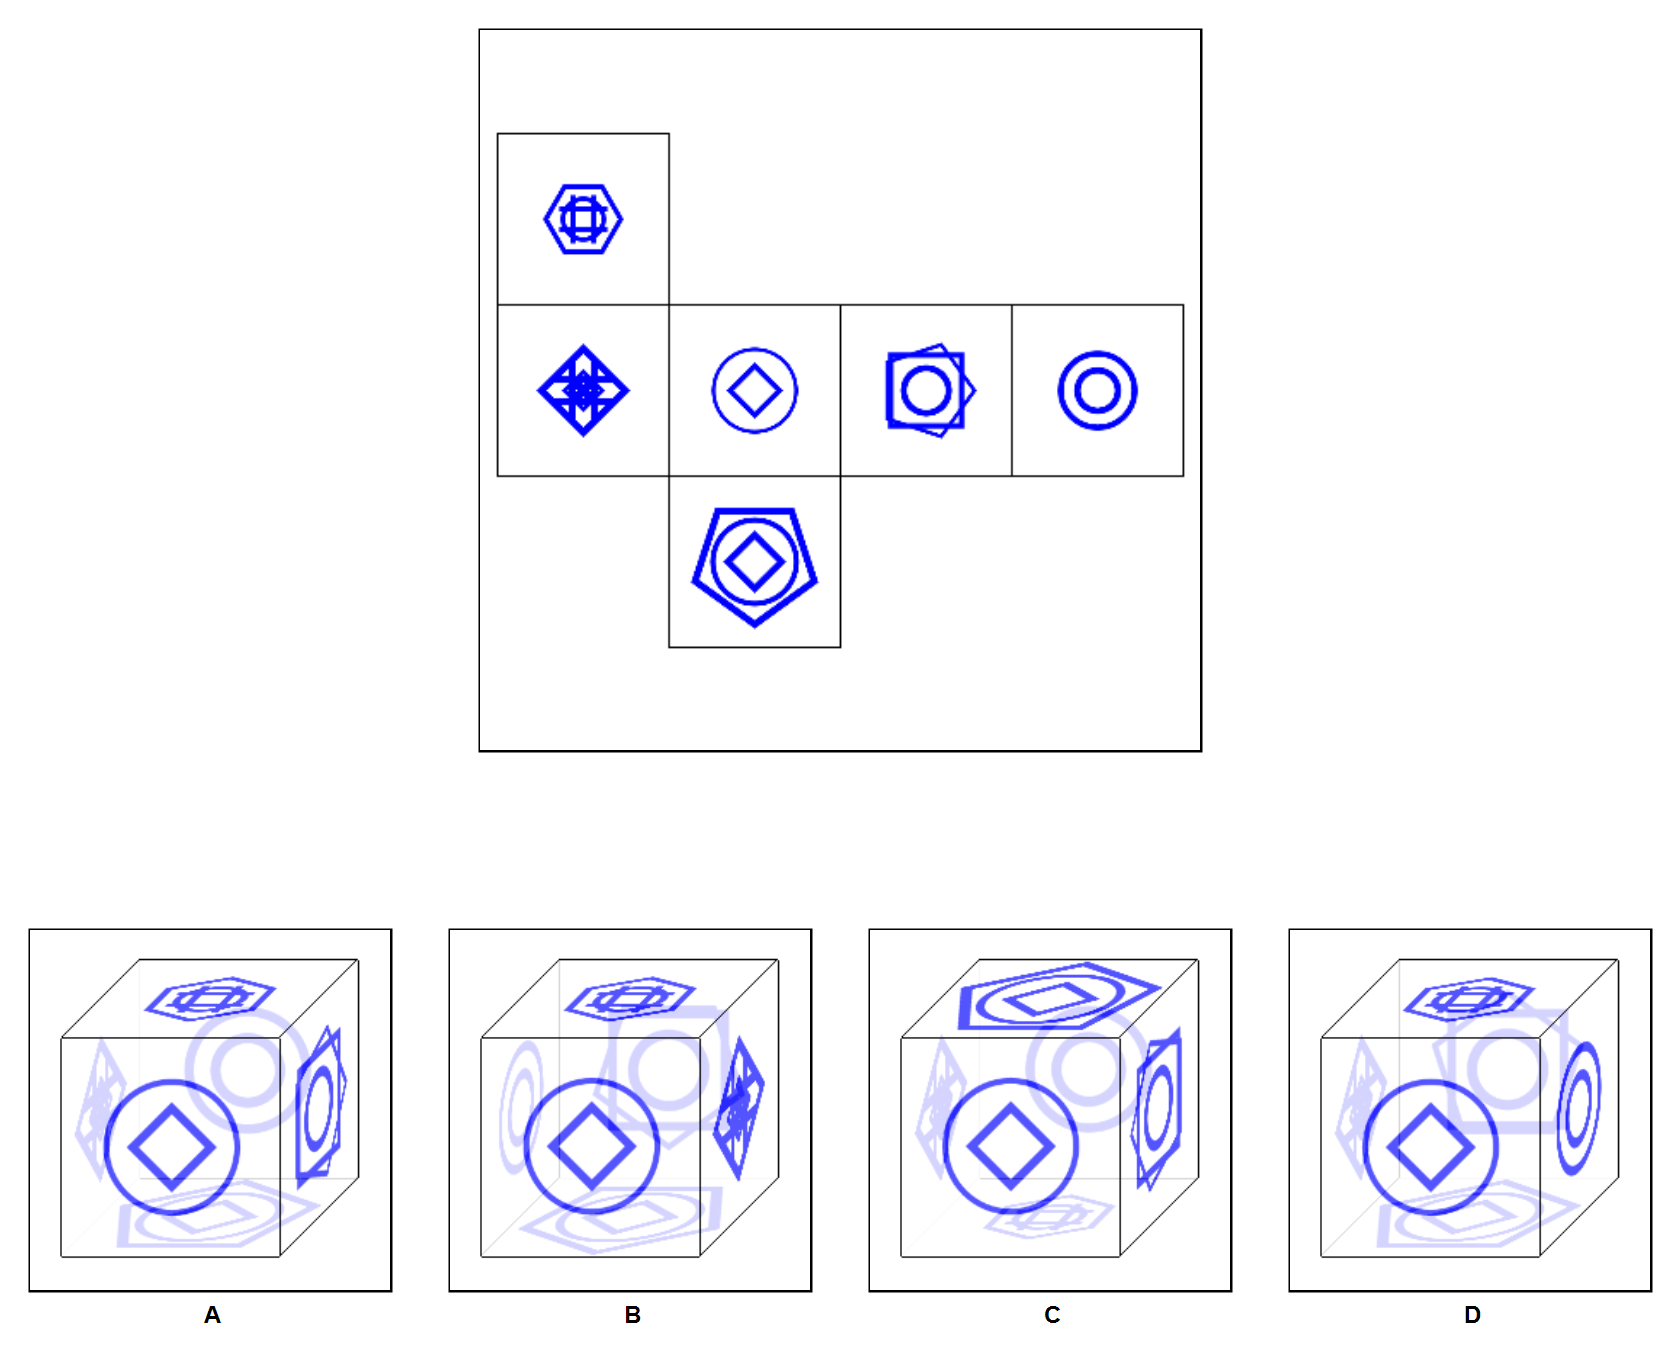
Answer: A